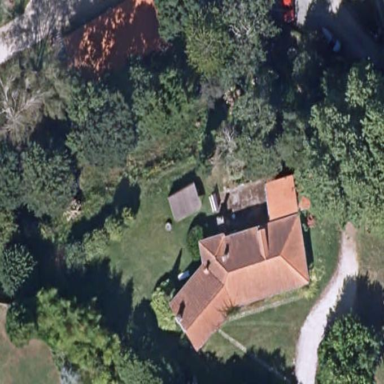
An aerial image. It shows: Simple and straightforward house.